Field crop: maize
Growth stage: 2
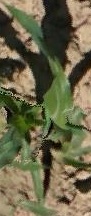
Species: maize